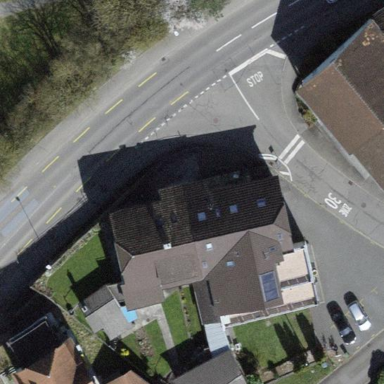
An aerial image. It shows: Building with tiled roof.